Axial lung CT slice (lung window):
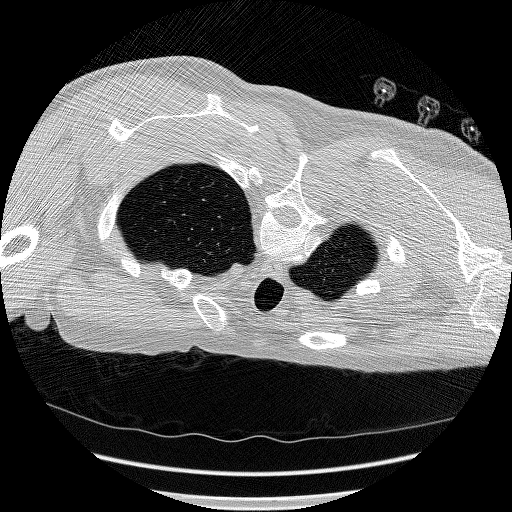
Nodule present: no